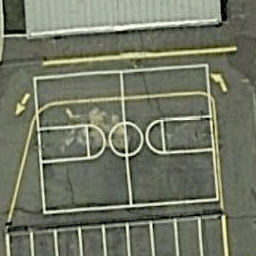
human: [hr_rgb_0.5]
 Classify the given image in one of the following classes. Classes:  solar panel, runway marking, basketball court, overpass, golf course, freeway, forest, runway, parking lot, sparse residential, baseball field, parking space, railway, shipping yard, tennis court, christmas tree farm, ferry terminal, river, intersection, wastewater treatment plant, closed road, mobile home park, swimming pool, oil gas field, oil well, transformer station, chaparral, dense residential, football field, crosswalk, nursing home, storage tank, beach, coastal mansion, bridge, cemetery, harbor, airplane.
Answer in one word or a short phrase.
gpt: basketball court